Question: I'm going to start off by stating that, yes, this is homework (my first homework question on stackoverflow!). But I don't want you to solve it for me, I just want some guidance!
The equation in question is this:
I'm told to take N = 50, phi1 = 300, phi2 = 400, 0<=x<=1, and 0<=y<=1, and to let x and y be vectors of 100 equally spaced points, including the end points.
So the first thing I did was set those variables, and used x = linspace(0,1) and y = linspace(0,1) to make the correct vectors.
The question is Write a MATLAB script file called potential.m which calculates phi(x,y) and makes a filled contour plot versus x and y using the built-in function (see the help command in MATLAB for examples). Make sure the figure is labeled properly. (Hint: the top and bottom portions of your domain should be hotter at about 400 degrees versus the left and right sides which should be at 300 degrees).
However, previously, I've calculated phi using either x or y as a constant. How am I supposed to calculate it where both are variables? Do I hold x steady, while running through every number in the vector of y, assigning that to a matrix, incrementing x to the next number in its vector after running through every value of y again and again? And then doing the same process, but slowly incrementing y instead?
If so, I've been using a loop that increments to the next row every time it loops through all 100 values. If I did it that way, I would end up with a massive matrix that has 200 rows and 100 columns. How would I use that in the linspace function?
If that's correct, this is how I'm finding my matrix:
'''
clear
clc
format compact
x = linspace(0,1);
y = linspace(0,1);
N = 50;
phi1 = 300;
phi2 = 400;
phi = 0;
sum = 0;
for j = 1:100
for i = 1:100
for n = 1:N
sum = sum + ((2/(n*pi))*(((phi2-phi1)*(cos(n*pi)-1))/((exp(n*pi))-(exp(-n*pi))))*((1-(exp(-n*pi)))*(exp(n*pi*y(i)))+((exp(n*pi))-1)*(exp(-n*pi*y(i))))*sin(n*pi*x(j)));
end
phi(j,i) = phi1 - sum;
end
end
for j = 1:100
for i = 1:100
for n = 1:N
sum = sum + ((2/(n*pi))*(((phi2-phi1)*(cos(n*pi)-1))/((exp(n*pi))-(exp(-n*pi))))*((1-(exp(-n*pi)))*(exp(n*pi*y(j)))+((exp(n*pi))-1)*(exp(-n*pi*y(j))))*sin(n*pi*x(i)));
end
phi(j+100,i) = phi1 - sum;
end
end
'''
This is the definition of contourf. I think I have to use contourf(X,Y,Z):
contourf(X,Y,Z), contourf(X,Y,Z,n), and contourf(X,Y,Z,v) draw filled contour plots of Z using X and Y to determine the x- and y-axis limits. When X and Y are matrices, they must be the same size as Z and must be monotonically increasing.
Here is the new code:
'''
N = 50;
phi1 = 300;
phi2 = 400;
[x, y, n] = meshgrid(linspace(0,1),linspace(0,1),1:N)
f = phi1-((2./(n.*pi)).*(((phi2-phi1).*(cos(n.*pi)-1))./((exp(n.*pi))-(exp(-n.*pi)))).*((1-(exp(-1.*n.*pi))).*(exp(n.*pi.*y))+((exp(n.*pi))-1).*(exp(-1.*n.*pi.*y))).*sin(n.*pi.*x));
g = sum(f,3);
[x1,y1] = meshgrid(linspace(0,1),linspace(0,1));
contourf(x1,y1,g)
'''
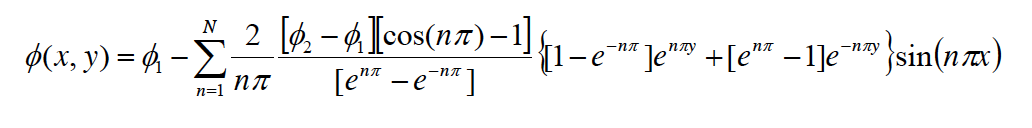
Answer: Vectorize the code. For example you can write 'f(x,y,n)' with:
'''
[x y n] = meshgrid(-1:0.1:1,-1:0.1:1,1:10);
f=exp(x.^2-y.^2).*n ;
'''
'f' is a 3D matrix now just 'sum' over the right dimension...
'''
g=sum(f,3);
'''
in order to use 'contourf', we'll take only the 2D part of 'x,y':
'''
[x1 y1] = meshgrid(-1:0.1:1,-1:0.1:1);
contourf(x1,y1,g)
'''